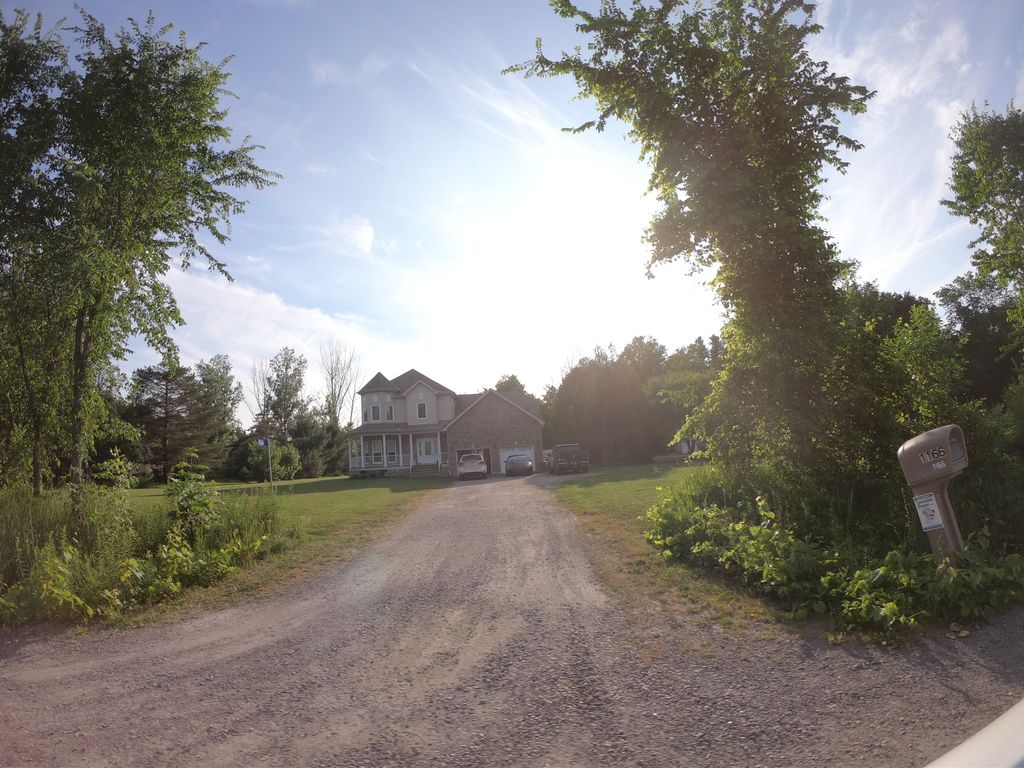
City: ottawa-gatineau